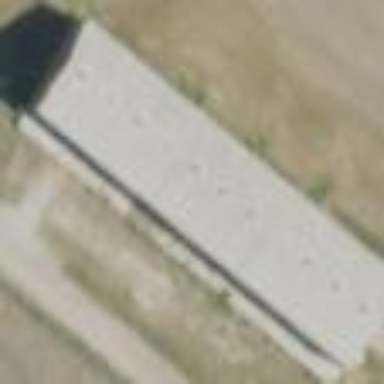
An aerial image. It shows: Farm auxiliary building.